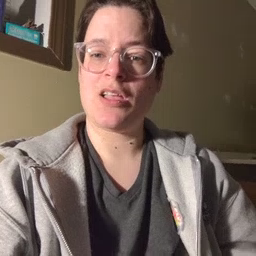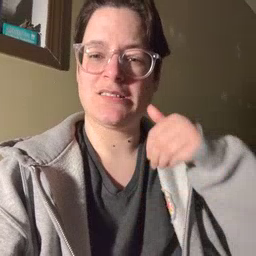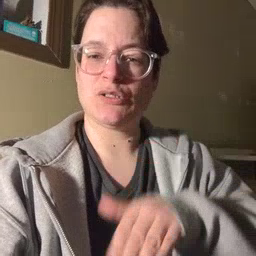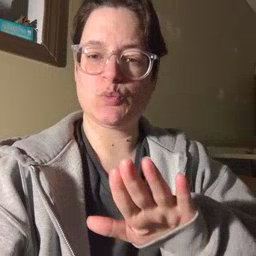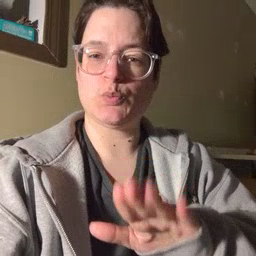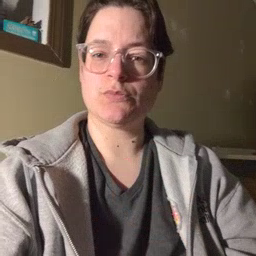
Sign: into